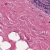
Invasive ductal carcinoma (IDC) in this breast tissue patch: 0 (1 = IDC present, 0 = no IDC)